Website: bh-photo
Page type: store-pickup
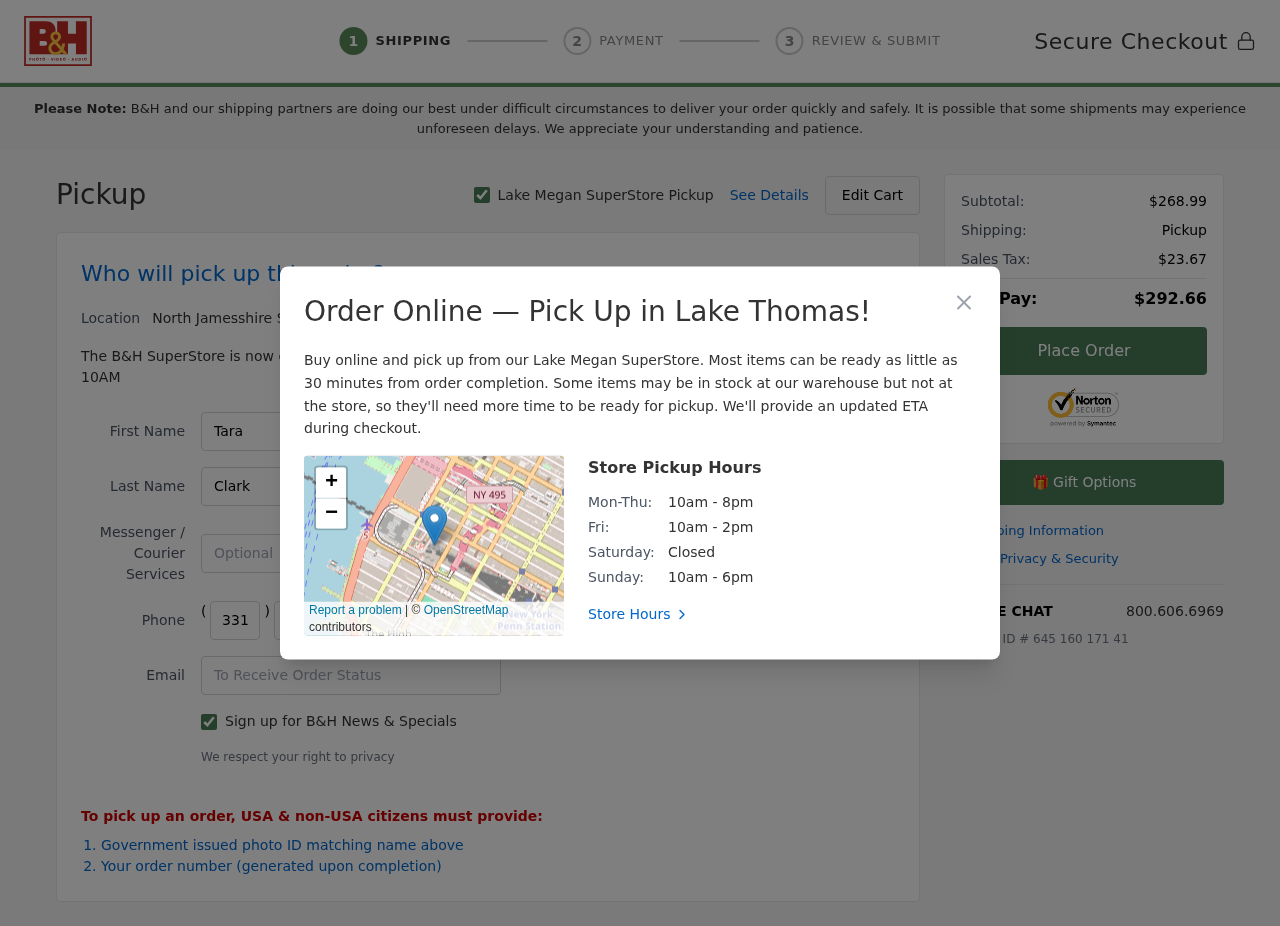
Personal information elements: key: PII_CITY
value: Lake Megan
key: PII_CITY2
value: North Jamesshire
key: PII_CITY3
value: Lake Thomas
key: PII_EMAIL
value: tclark@yahoo.com
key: PII_FIRSTNAME
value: Tara
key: PII_LASTNAME
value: Clark
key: PII_PHONE_AREA
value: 331
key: PII_PHONE_PREFIX
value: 739
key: PII_PHONE_SUFFIX
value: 7046
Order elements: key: ORDER_SUBTOTAL
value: $268.99
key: ORDER_TAX
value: $23.67
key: ORDER_TOTAL
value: $292.66
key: ORDER_ID
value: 645 160 171 41